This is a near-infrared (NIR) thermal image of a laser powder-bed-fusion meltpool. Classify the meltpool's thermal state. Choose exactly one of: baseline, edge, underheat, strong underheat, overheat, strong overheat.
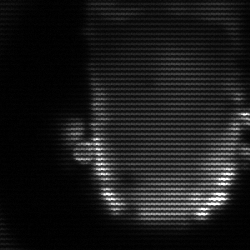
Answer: baseline